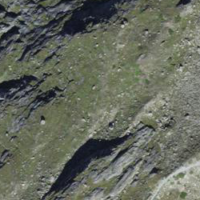
EUNIS habitat code: 48
Species observed at this site:
Dryas octopetala